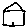
Label: house